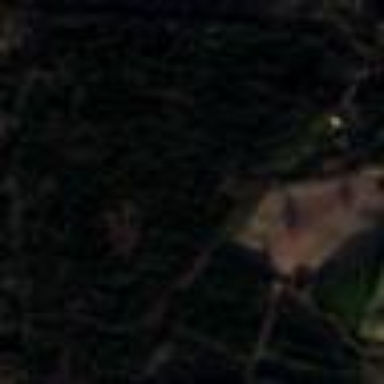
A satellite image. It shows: Tents set up in forest area.